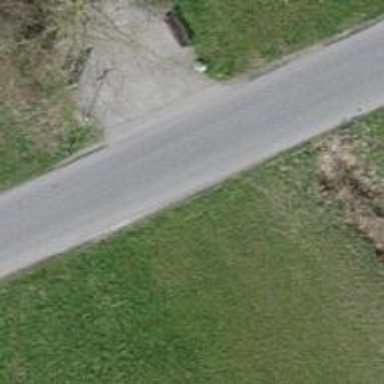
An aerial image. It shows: Unclassified road.